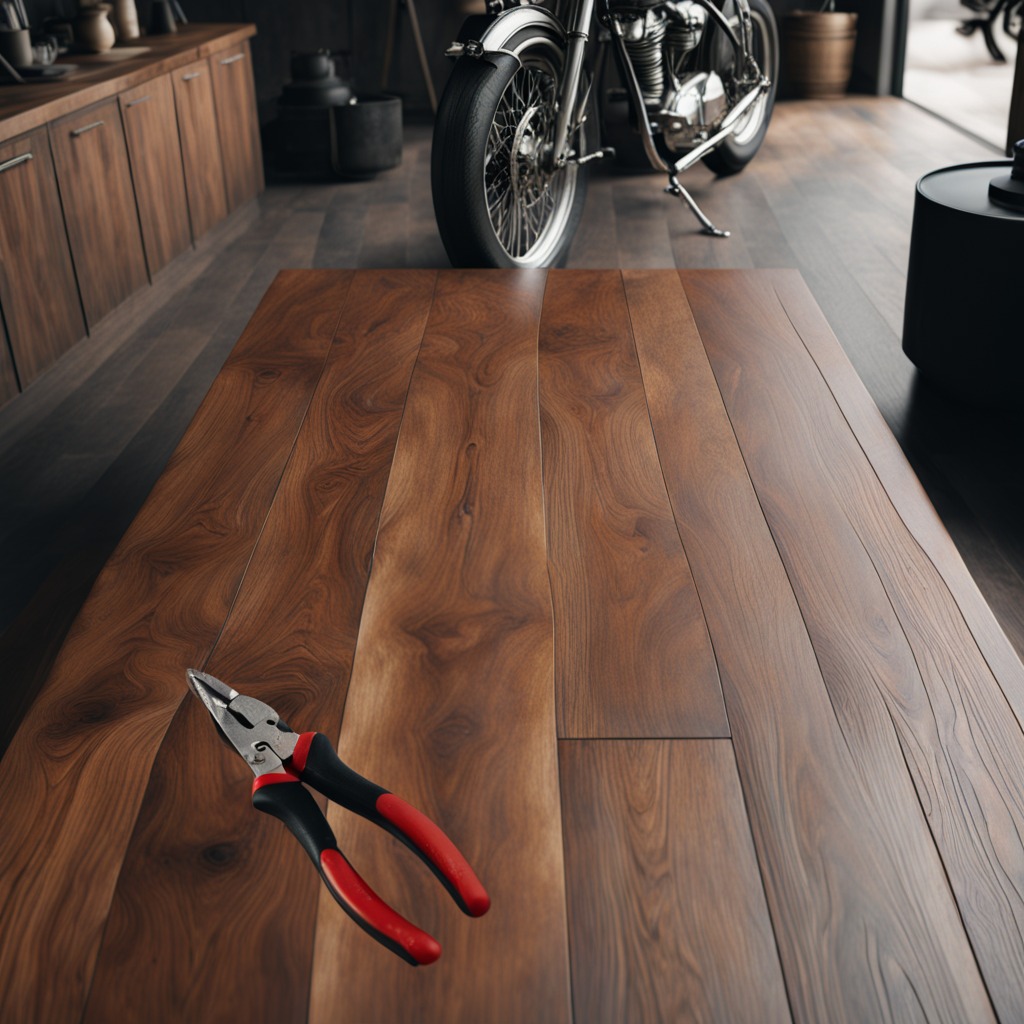
A plier is lying on an oil-spilled wooden table in a vintage motorcycle garage.